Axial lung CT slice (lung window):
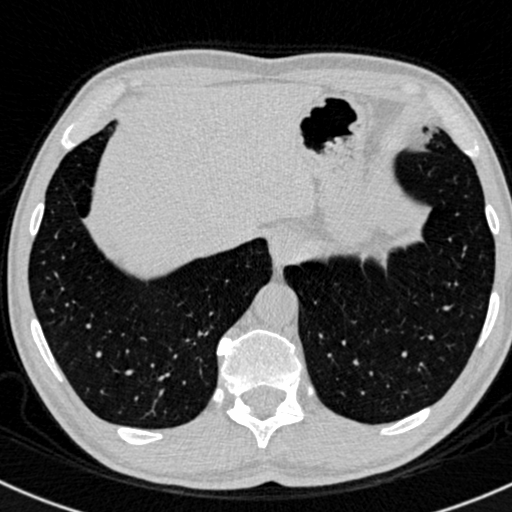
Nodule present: no